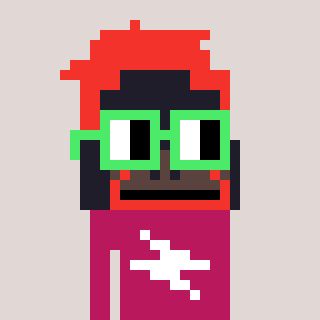
a pixel art character with square light green glasses, a orangutan-shaped head and a darkpink-colored body on a warm background